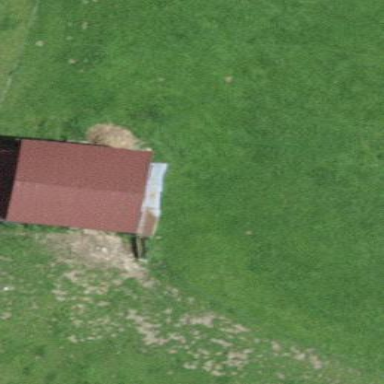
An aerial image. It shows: Farm auxiliary building with gabled roof.